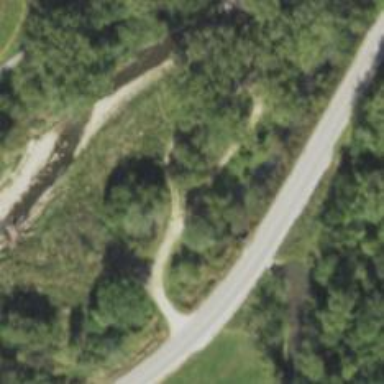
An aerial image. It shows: Culvert tunnel.